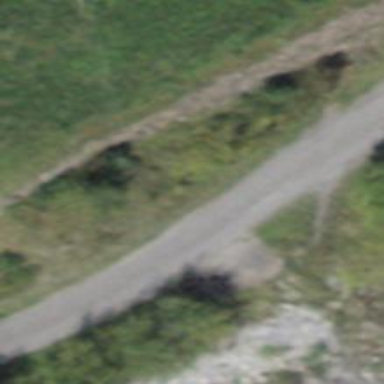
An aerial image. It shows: Service road with compacted grade2 track type.